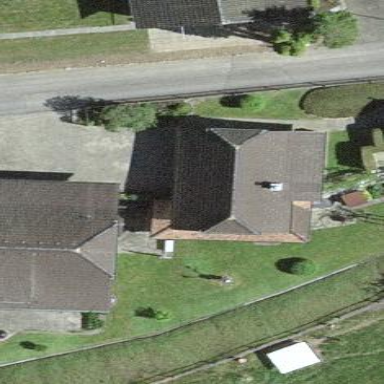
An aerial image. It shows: Garage.